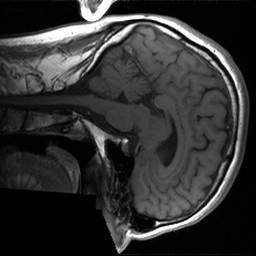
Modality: T1w
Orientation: sagittal
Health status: ill
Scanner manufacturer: siemens
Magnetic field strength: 1.5 T
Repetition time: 0.4 s
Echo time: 0.014 s